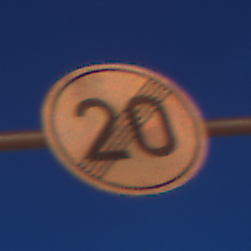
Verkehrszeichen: EndeGeschwindigkeit20
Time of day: Night
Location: Outdoor (Urban)
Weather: PartlyCloudy
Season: NotSpecified
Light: Artificial